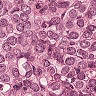
Metastatic tissue present: yes